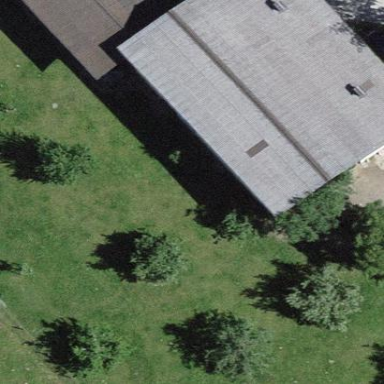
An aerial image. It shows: Barn.